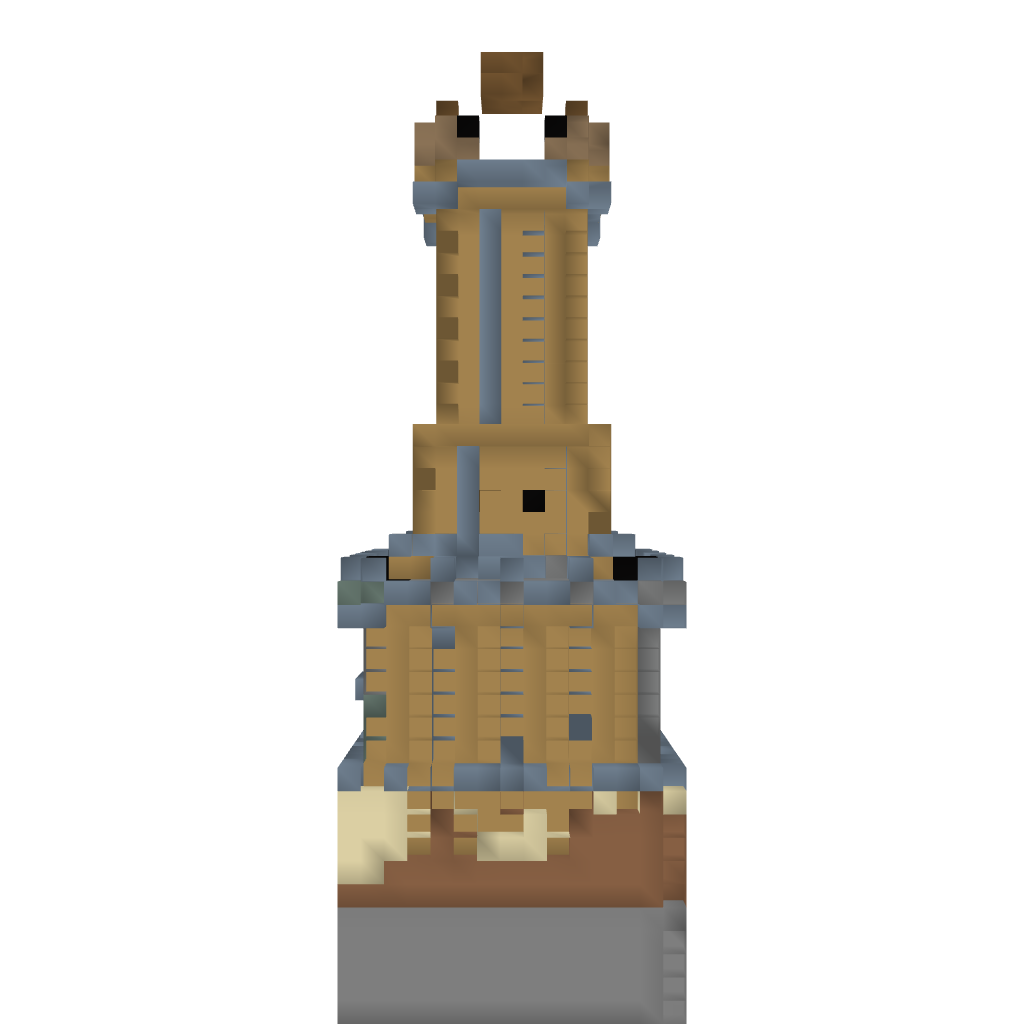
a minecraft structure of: Guard Tower